Brain MRI, t2w sequence, axial 2D slice.
Patient: age 30, sex F, weight 75 kg, height 1.7 m
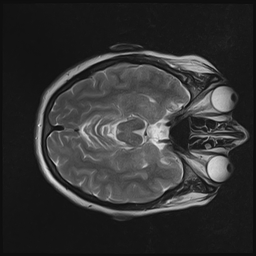